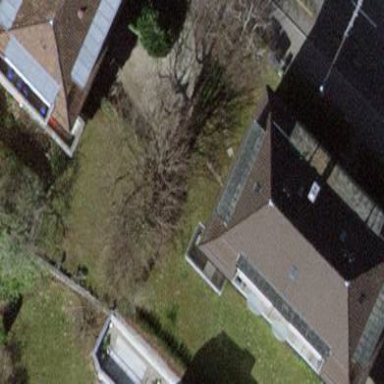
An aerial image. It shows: Building with pyramidal-shaped roof.